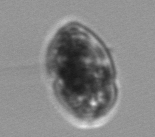
Label: Gyrodinium